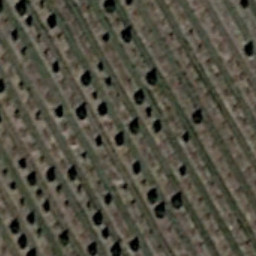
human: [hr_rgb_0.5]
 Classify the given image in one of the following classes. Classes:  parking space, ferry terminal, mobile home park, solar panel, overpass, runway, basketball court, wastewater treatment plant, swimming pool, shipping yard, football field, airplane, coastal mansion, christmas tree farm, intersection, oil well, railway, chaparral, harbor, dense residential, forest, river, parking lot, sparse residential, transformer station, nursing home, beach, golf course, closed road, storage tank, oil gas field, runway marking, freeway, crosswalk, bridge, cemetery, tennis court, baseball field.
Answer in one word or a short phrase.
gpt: christmas tree farm